Interaction volume radius: 10 \u00c5
Interaction volume height: 10 \u00c5
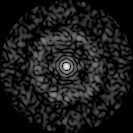
Disorder parameter: 0.8513